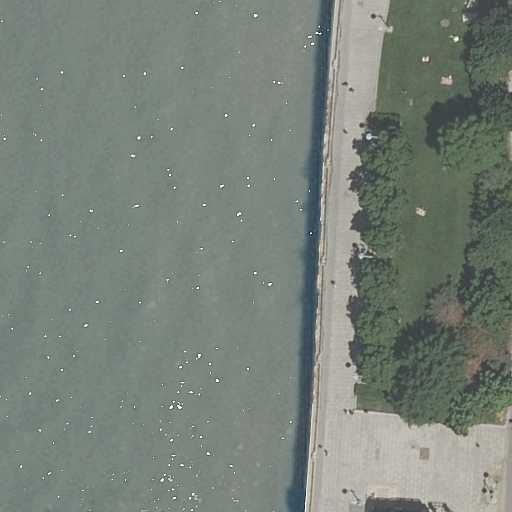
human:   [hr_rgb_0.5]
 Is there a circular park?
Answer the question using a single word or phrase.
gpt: no

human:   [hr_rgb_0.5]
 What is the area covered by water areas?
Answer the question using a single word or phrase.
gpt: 6578m2

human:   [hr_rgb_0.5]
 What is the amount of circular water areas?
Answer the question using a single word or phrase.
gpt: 0

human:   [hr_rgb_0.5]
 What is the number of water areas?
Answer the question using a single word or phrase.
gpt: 1

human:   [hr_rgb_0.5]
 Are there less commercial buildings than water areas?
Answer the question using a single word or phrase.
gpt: yes

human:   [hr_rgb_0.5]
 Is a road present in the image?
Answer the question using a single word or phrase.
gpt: yes

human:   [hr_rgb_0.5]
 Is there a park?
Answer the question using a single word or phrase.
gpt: yes

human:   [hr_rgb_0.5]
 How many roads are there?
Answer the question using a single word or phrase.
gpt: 2

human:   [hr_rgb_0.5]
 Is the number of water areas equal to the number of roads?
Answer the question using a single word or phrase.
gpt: no

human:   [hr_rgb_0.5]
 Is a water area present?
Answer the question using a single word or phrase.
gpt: yes

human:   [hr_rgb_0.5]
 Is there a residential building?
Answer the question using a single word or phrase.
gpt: no

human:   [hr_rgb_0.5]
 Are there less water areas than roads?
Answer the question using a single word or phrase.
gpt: yes

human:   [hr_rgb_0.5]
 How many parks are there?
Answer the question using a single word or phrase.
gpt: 1

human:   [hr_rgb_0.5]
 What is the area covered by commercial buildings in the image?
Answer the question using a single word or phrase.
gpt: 0m2

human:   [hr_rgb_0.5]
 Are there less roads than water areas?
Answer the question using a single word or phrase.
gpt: no

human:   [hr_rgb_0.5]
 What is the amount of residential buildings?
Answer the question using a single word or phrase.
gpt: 0

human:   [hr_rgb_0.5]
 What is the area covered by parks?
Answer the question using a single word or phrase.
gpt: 82m2

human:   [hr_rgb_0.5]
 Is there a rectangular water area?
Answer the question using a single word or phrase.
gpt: yes

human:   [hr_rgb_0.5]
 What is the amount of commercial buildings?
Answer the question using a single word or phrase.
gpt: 0

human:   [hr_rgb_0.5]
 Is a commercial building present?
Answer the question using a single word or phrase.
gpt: no

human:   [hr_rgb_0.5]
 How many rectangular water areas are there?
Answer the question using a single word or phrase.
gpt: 1

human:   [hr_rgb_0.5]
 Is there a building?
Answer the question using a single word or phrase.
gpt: no

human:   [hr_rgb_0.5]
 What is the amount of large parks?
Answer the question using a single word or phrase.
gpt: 0

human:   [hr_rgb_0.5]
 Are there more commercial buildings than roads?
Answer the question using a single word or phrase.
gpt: no

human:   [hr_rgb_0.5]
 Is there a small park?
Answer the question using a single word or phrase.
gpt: yes

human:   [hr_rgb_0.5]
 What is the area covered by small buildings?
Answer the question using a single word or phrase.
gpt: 0m2

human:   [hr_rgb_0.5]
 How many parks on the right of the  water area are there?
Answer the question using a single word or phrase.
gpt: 1

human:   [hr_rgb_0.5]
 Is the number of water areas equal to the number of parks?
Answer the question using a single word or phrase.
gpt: yes

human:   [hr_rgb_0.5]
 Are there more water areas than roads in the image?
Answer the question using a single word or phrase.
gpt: no

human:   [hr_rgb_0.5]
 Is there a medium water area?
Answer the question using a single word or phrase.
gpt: no

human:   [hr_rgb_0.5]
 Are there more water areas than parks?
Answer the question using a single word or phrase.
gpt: no

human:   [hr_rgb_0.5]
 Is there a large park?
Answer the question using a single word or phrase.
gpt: no

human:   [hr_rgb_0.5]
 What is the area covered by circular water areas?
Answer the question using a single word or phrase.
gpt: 0m2

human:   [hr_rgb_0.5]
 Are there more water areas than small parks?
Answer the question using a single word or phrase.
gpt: no

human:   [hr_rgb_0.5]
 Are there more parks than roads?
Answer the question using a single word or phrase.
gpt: no

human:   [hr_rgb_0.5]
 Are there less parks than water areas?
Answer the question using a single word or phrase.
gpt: no

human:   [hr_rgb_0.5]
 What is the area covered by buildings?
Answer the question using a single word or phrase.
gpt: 0m2

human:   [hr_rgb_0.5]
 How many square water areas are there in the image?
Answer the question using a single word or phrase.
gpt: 0

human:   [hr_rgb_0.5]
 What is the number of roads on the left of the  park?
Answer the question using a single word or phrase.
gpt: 2

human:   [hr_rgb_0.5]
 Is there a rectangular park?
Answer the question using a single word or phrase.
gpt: yes

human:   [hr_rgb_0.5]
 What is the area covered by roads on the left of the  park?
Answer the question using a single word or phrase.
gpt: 0m2

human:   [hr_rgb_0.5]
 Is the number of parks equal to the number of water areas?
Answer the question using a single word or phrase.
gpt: yes

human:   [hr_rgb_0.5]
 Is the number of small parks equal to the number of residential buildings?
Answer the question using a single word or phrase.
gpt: no

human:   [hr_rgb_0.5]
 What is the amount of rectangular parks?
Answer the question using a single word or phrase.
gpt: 1

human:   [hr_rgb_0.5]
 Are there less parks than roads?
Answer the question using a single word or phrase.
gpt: yes

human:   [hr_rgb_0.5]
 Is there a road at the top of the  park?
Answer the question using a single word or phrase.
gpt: no

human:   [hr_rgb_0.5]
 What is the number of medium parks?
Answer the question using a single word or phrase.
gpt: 0

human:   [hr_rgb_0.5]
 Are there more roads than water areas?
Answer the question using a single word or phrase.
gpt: yes

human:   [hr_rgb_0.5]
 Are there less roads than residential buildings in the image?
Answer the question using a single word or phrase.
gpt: no

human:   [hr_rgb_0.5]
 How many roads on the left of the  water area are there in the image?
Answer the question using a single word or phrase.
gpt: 0

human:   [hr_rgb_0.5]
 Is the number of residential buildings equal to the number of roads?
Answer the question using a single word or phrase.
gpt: no

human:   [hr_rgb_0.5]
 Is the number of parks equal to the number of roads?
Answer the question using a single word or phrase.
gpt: no

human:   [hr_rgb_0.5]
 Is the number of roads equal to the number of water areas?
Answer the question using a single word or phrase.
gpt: no

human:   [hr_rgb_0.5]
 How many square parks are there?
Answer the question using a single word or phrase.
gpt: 0

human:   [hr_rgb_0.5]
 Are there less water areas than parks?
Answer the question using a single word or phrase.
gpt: no

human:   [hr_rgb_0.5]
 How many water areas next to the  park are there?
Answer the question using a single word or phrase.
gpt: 1

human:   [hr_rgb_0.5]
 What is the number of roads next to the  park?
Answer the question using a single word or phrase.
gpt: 2

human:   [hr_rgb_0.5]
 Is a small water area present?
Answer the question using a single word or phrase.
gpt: no

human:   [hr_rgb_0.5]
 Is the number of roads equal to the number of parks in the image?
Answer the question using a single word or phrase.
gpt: no

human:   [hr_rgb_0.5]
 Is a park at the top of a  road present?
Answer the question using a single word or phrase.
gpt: yes

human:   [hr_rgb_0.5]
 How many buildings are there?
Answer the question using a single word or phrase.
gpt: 0

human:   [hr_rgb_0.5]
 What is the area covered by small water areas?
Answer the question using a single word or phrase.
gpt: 0m2

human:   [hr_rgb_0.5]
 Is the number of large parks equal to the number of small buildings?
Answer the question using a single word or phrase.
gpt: yes

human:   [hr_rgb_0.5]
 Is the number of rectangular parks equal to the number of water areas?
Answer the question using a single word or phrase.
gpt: yes